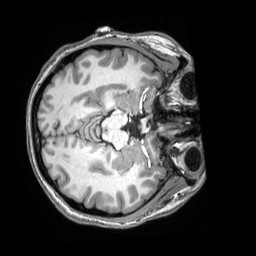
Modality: T1w
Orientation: axial